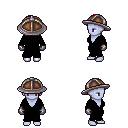
a pixel art fantasy rpg character, female body template, dark elf, purple skin, black robe, gold greaves, pink long mohawk hairstyle, chain helm, metal gloves, four views (front, back, left, right), 2x2 character sprite sheet, small pixel art, hard edges, no anti-aliasing